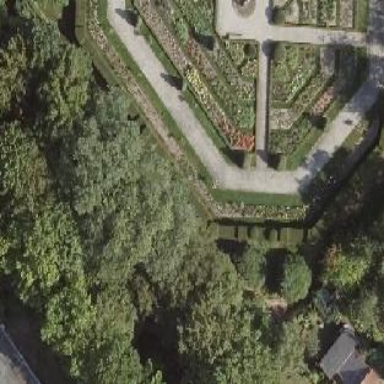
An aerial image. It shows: Flowerbed surrounded by hedge.